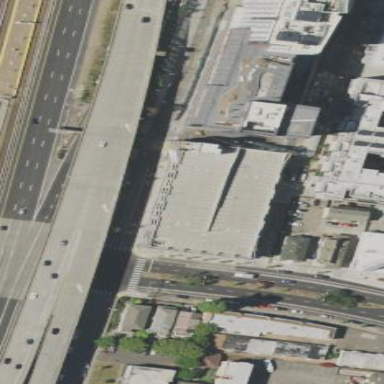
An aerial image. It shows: Multi-storey parking building.